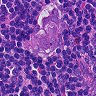
Metastatic tissue present: yes